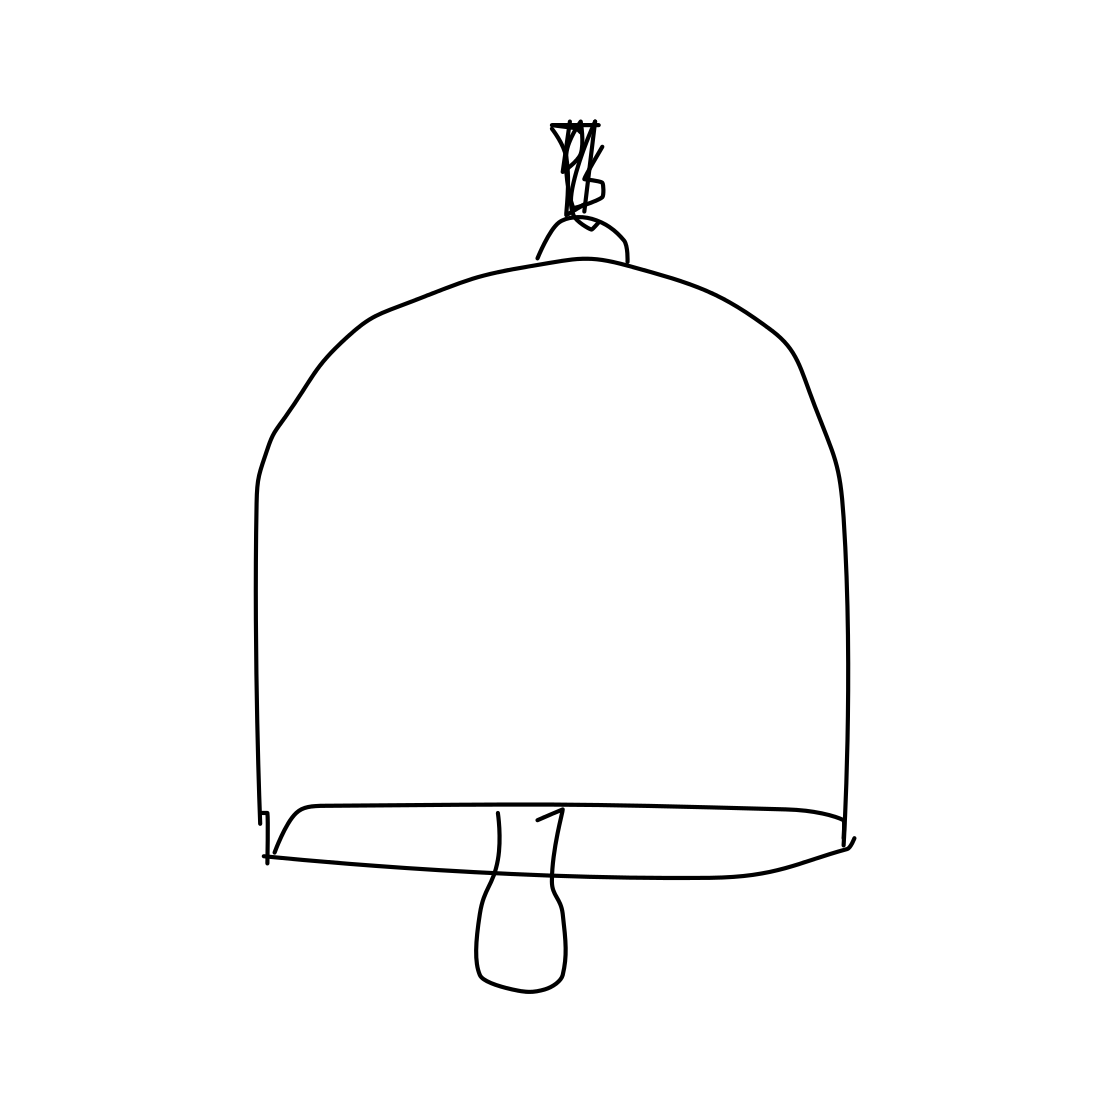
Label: bell